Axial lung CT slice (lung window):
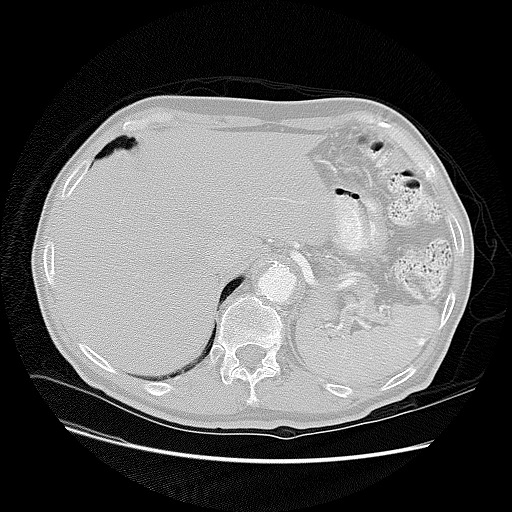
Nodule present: no